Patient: sex F, age 58
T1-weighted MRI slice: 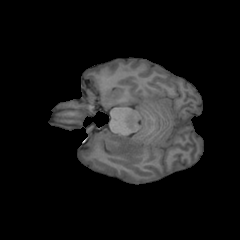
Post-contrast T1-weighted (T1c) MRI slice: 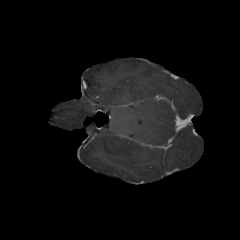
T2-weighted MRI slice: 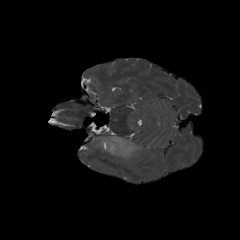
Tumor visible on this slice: yes
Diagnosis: Glioblastoma, IDH-wildtype
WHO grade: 4